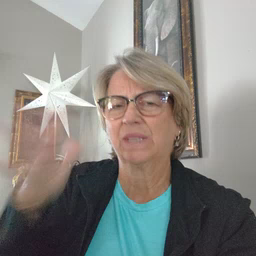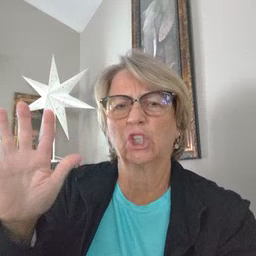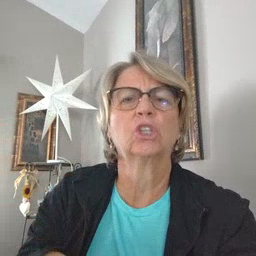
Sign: finish